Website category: sports
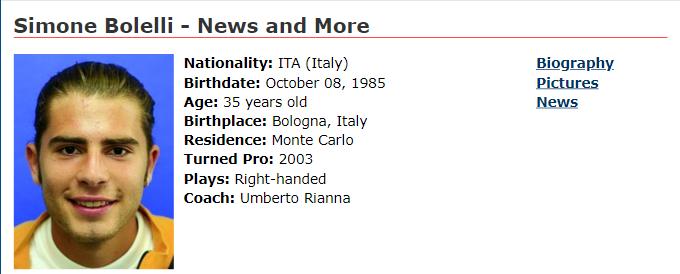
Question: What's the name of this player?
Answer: Simone Bolelli

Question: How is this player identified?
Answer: Simone Bolelli

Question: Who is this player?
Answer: Simone Bolelli

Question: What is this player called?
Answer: Simone Bolelli

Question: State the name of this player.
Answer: Simone Bolelli

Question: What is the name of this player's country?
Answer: ITA

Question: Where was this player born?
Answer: ITA

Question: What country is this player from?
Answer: ITA

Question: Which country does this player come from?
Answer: ITA

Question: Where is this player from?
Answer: ITA

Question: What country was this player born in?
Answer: ITA

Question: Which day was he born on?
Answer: October 08, 1985

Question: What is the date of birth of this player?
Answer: October 08, 1985

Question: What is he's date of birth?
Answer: October 08, 1985

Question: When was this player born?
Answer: October 08, 1985

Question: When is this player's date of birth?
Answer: October 08, 1985

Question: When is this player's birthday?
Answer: October 08, 1985

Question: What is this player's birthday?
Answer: October 08, 1985

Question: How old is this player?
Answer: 35 years old

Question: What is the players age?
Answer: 35 years old

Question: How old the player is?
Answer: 35 years old

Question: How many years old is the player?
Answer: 35 years old

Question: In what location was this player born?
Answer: Bologna, Italy

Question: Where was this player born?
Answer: Bologna, Italy

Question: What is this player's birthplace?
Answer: Bologna, Italy

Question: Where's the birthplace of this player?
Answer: Bologna, Italy

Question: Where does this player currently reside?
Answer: Monte Carlo

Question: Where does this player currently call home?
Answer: Monte Carlo

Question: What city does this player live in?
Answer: Monte Carlo

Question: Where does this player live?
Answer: Monte Carlo

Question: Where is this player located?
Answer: Monte Carlo

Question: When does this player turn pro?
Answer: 2003

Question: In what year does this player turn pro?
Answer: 2003

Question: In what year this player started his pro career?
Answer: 2003

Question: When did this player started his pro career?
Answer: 2003

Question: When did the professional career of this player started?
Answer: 2003

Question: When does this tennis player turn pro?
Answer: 2003

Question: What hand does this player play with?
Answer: Right-handed

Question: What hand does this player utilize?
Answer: Right-handed

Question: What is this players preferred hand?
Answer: Right-handed

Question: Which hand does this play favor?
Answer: Right-handed

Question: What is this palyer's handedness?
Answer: Right-handed

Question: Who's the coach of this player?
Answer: Umberto Rianna

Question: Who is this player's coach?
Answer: Umberto Rianna

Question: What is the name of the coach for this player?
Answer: Umberto Rianna

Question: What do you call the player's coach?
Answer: Umberto Rianna